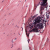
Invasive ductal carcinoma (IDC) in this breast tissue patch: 1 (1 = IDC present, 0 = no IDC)